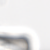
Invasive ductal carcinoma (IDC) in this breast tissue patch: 0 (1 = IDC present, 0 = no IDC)